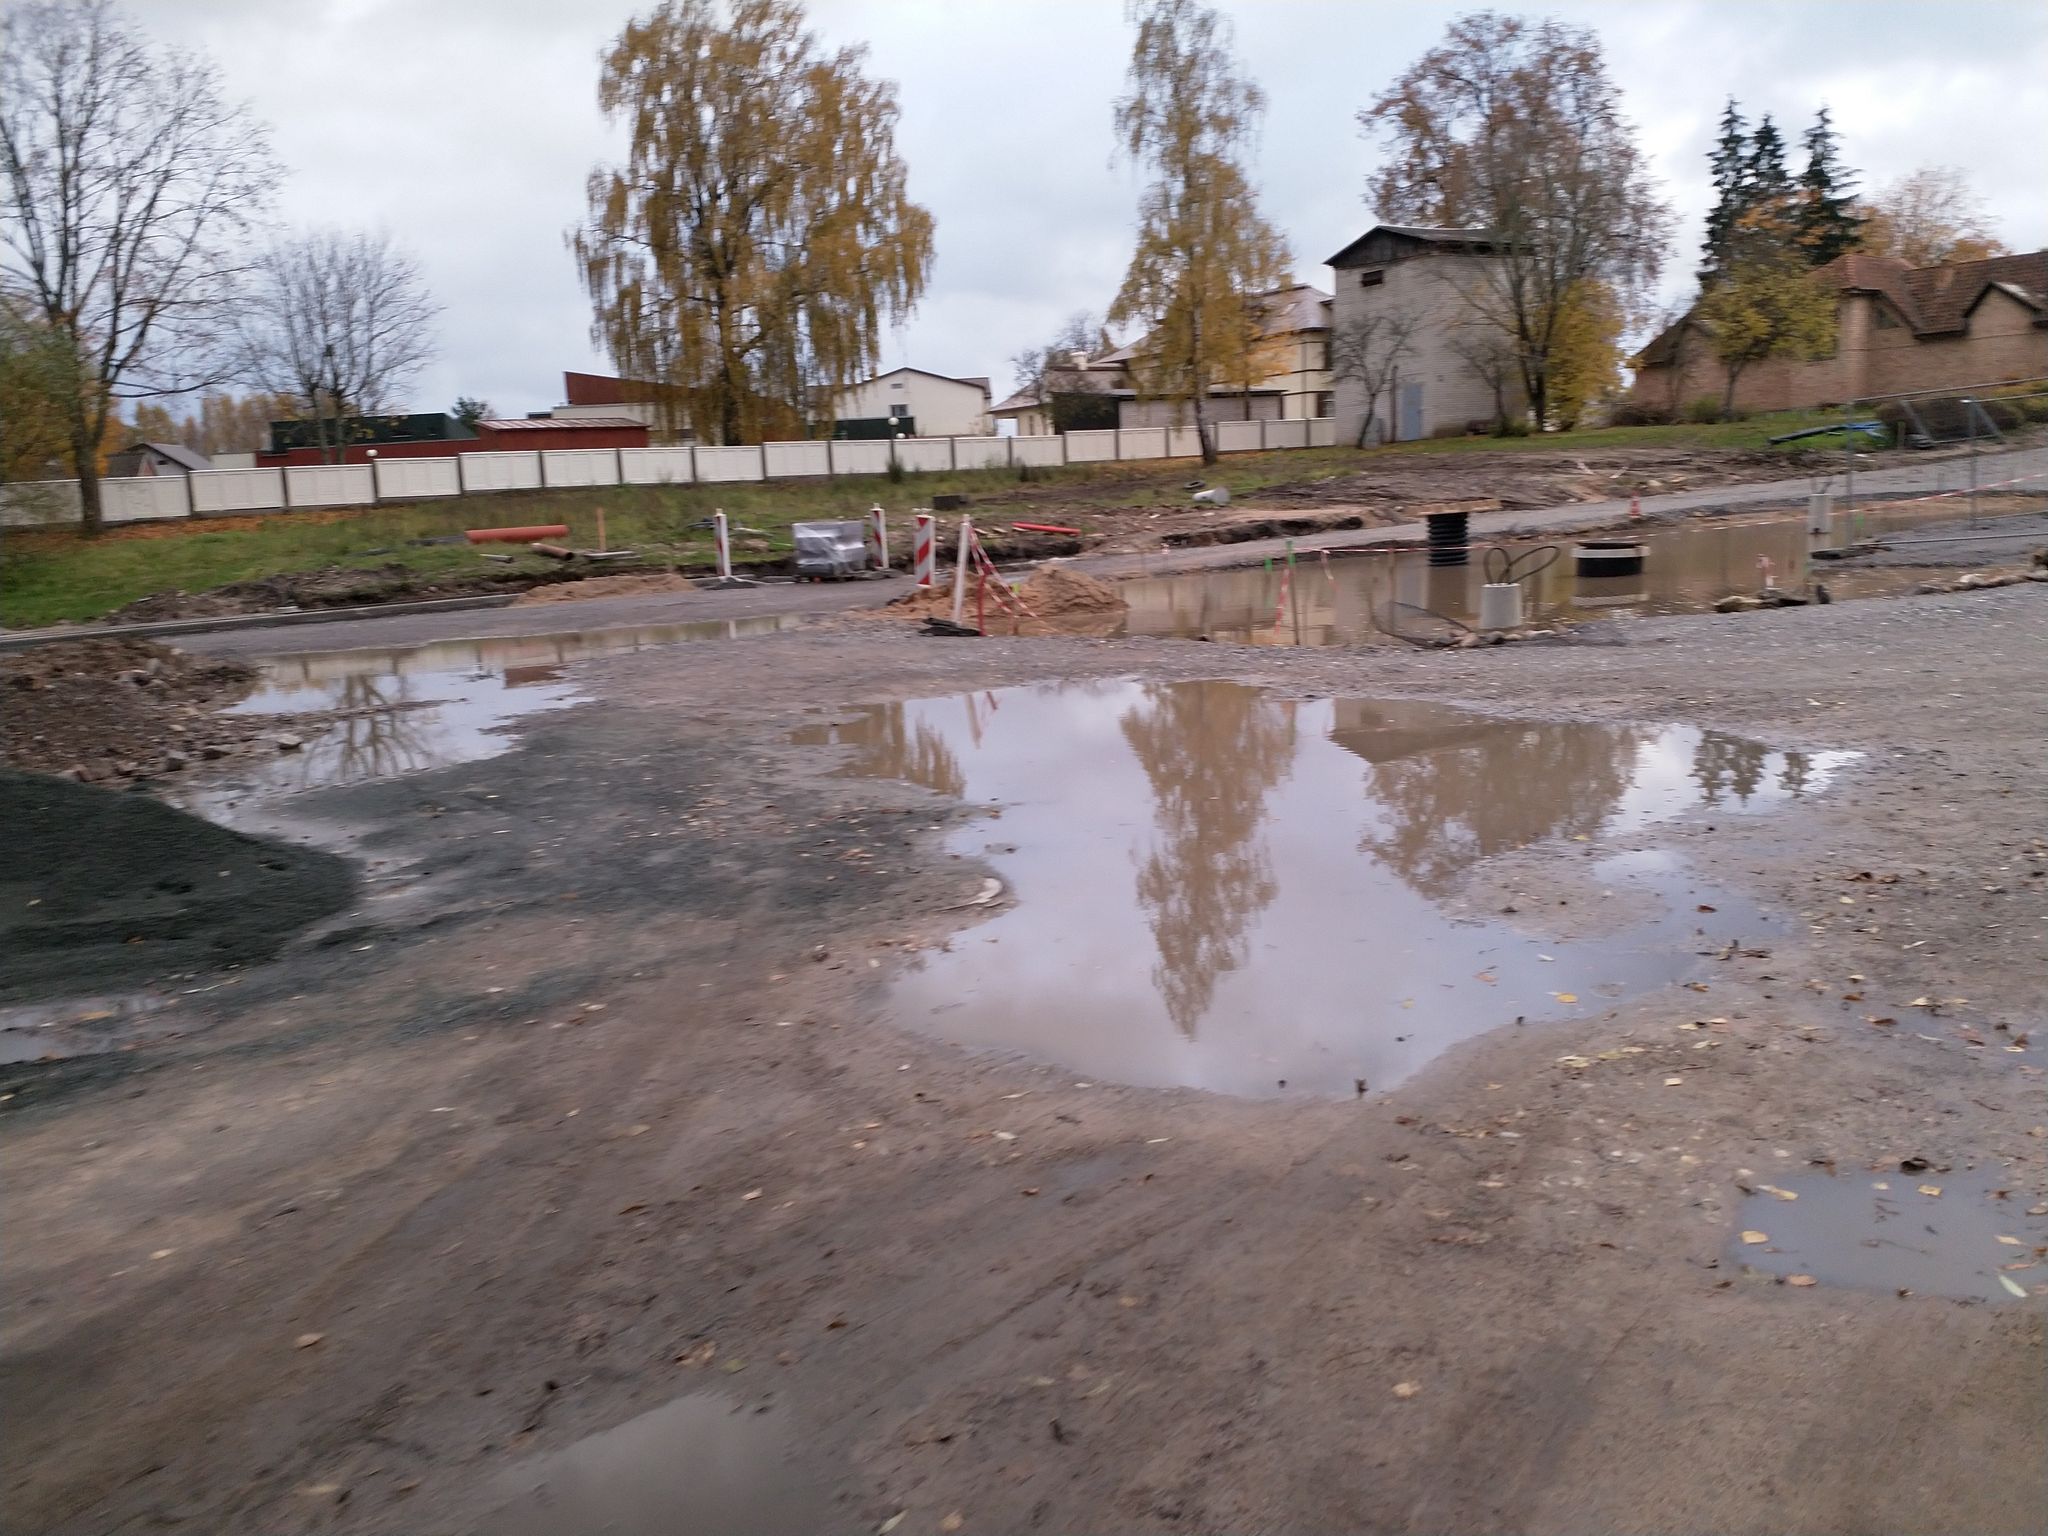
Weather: snowy
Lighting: day
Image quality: slightly poor
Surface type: walking surface
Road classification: service, path
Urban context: rural cluster
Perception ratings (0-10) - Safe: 2.59, Lively: 0.82, Beautiful: 3.79, Boring: 3.29, Depressing: 0.63, Wealthy: 2.93